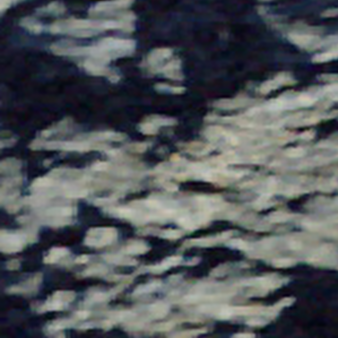
Label: other